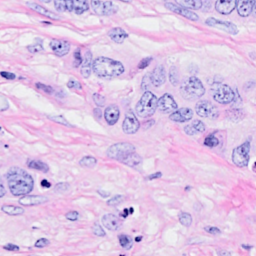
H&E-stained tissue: Breast